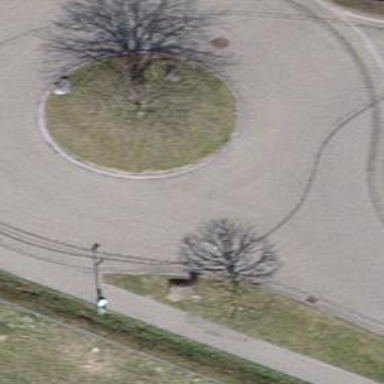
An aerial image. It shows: Residential road that intersects with roundabout.